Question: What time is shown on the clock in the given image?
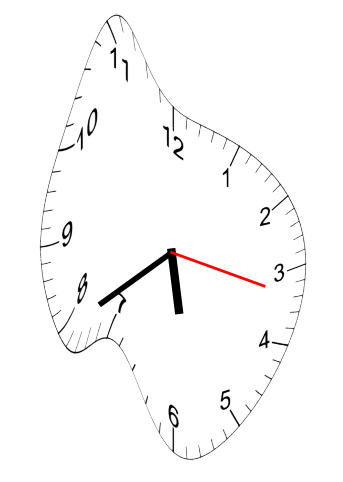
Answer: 05:39:17